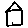
Label: house